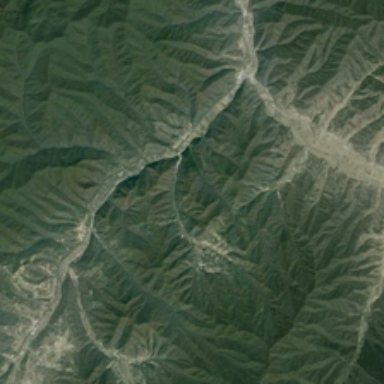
It is a large piece of mountain .